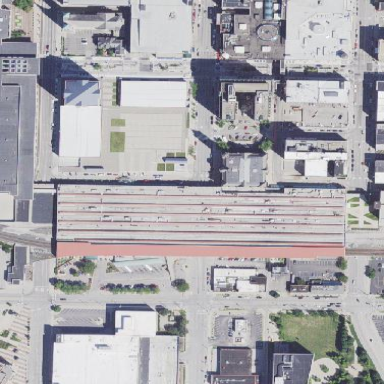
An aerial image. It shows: Train station building.